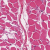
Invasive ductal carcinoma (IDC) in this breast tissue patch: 0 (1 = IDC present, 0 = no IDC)